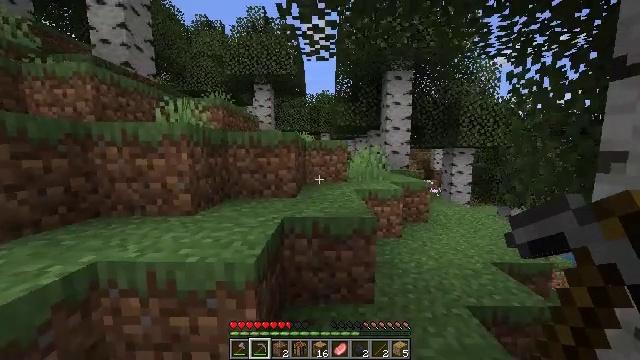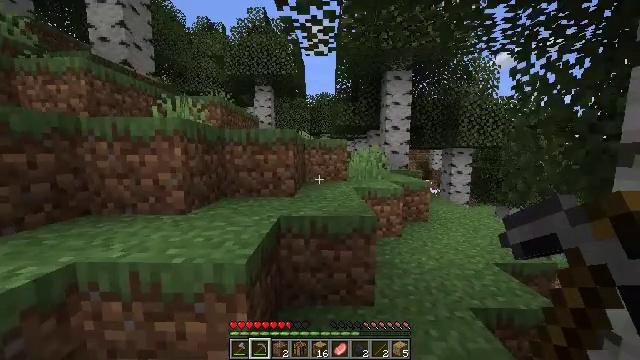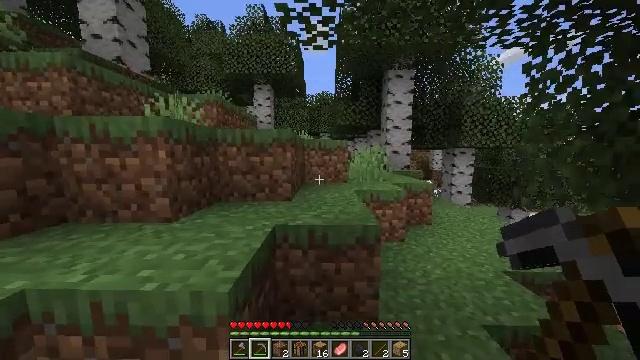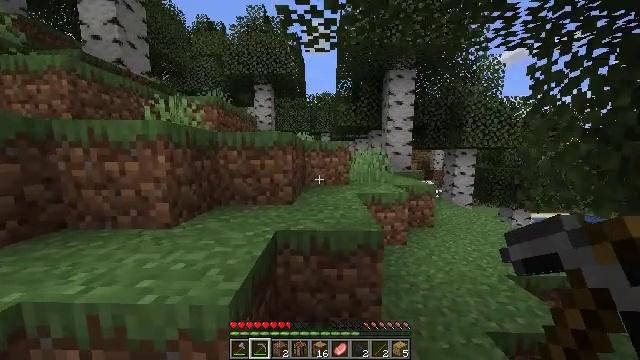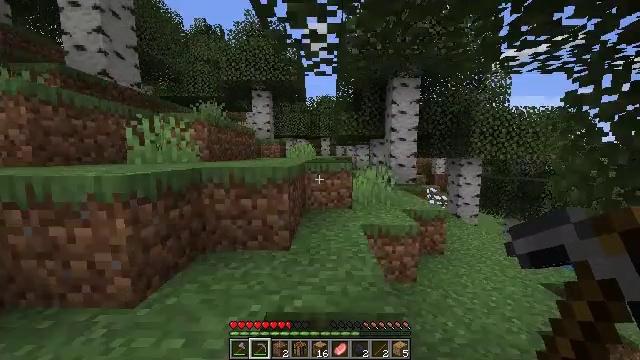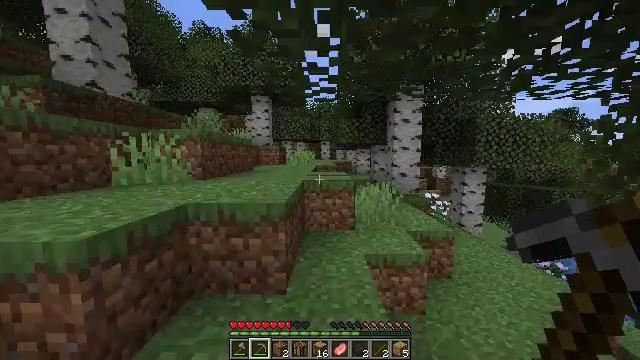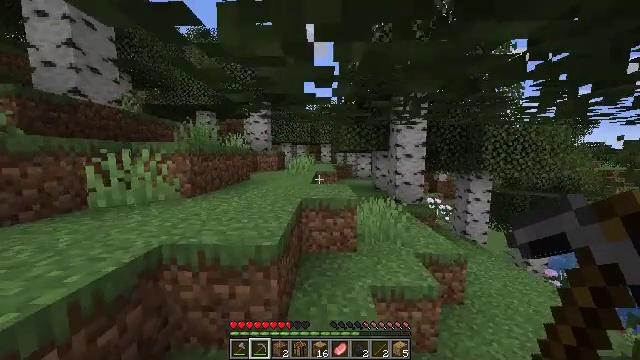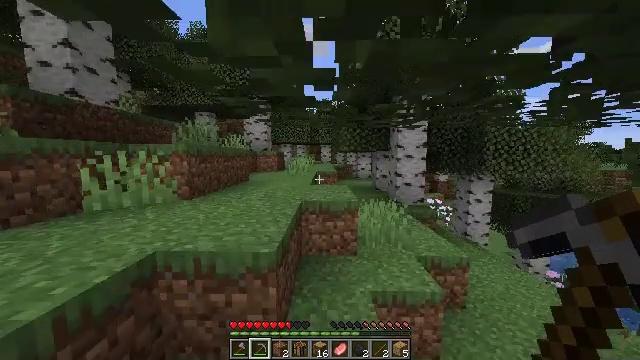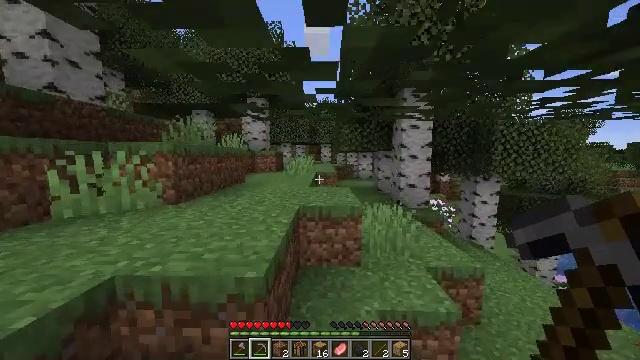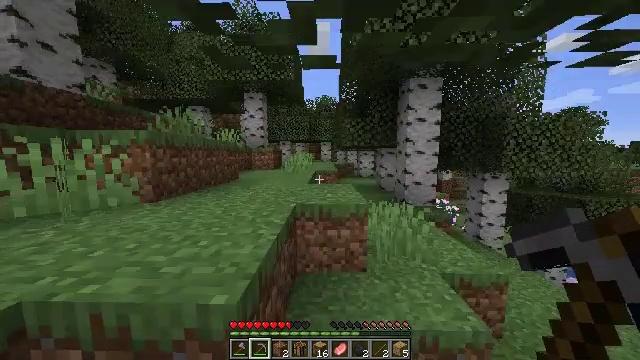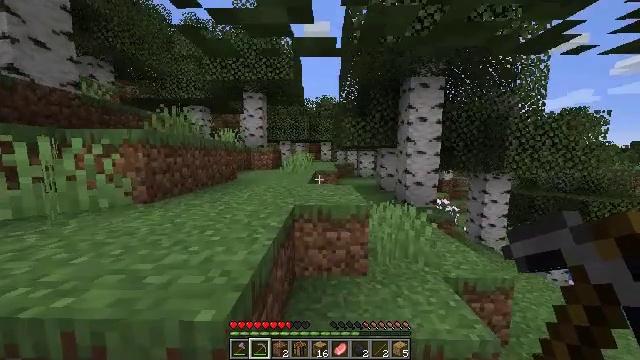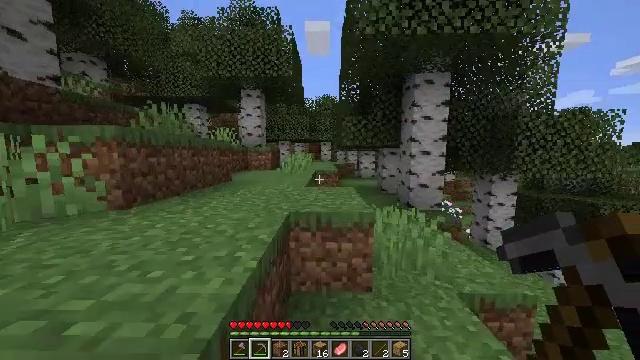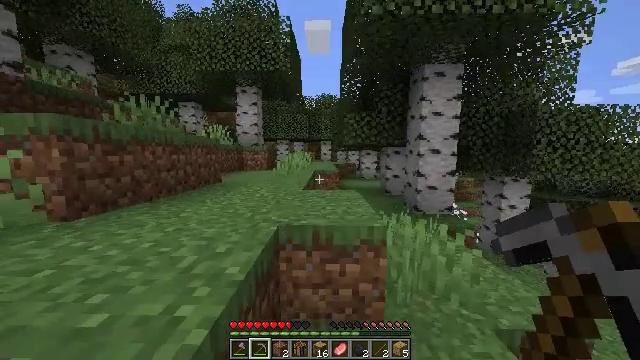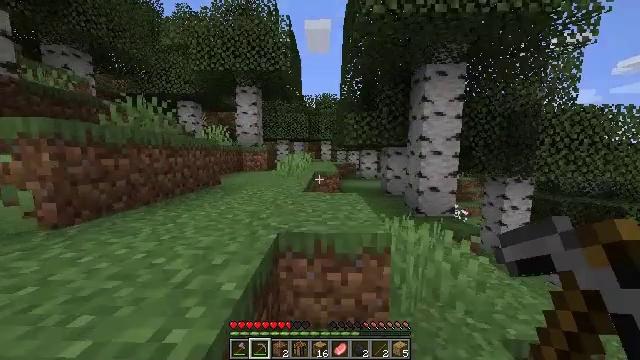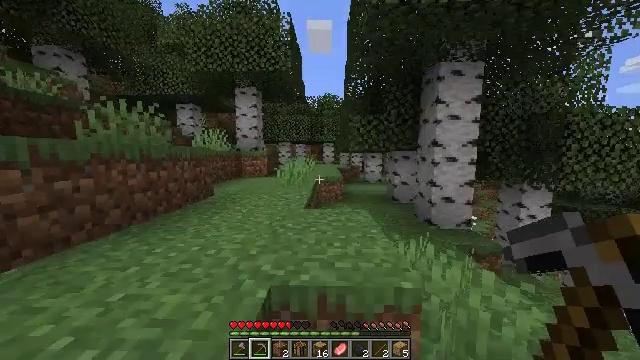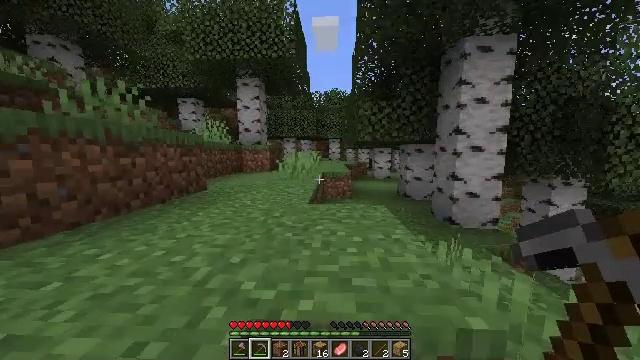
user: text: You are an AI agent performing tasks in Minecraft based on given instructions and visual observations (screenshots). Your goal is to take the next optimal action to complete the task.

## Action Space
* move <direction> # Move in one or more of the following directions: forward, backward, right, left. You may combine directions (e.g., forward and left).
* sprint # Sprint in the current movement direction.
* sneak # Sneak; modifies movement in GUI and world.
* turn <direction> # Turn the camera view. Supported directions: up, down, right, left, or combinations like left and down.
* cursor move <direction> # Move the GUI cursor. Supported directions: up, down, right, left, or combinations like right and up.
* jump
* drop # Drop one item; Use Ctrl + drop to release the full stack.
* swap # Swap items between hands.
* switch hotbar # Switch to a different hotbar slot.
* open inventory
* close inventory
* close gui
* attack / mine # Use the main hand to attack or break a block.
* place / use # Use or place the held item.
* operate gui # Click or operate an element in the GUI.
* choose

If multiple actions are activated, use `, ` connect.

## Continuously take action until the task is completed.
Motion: motion action
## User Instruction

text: Remove the lily pad floating on water.
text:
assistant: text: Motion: move forward, sprint, jump
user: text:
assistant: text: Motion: move forward, sprint, jump
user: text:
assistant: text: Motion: move forward, sprint, jump
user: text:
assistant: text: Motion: move forward, sprint, jump
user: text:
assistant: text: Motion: move forward, sprint, jump
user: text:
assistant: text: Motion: move forward, sprint, jump
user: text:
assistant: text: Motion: move forward, sprint, jump
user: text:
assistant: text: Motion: move forward, sprint, jump
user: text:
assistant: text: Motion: move forward, sprint, jump
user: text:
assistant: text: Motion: move forward, sprint, jump
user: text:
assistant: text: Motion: move forward, sprint, jump
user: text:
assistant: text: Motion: move forward, sprint, jump
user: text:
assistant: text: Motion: move forward, sprint, jump
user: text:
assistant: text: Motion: move forward, sprint, jump
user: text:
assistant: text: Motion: move forward, sprint, turn left, jump
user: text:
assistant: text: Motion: move forward, sprint, turn left and down, jump
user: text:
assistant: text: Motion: move forward, sprint, turn left, jump
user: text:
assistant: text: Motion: move forward, sprint, turn left, jump
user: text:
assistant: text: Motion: move forward, sprint, jump
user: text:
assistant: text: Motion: move forward, sprint, jump
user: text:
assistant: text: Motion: move forward, sprint, jump
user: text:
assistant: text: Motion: move forward, sprint, jump
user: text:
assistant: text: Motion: move forward, sprint, jump
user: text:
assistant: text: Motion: move forward, sprint, jump
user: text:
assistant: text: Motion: move forward, sprint, jump
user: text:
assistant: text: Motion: move forward, sprint, jump
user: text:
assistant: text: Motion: move forward, sprint, jump
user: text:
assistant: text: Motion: move forward, sprint, jump
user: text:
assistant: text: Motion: move forward, sprint, turn right, jump
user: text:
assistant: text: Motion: move forward, sprint, turn right and down, jump